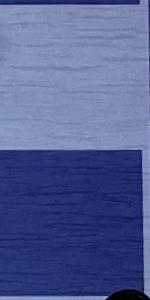
Label: Empty